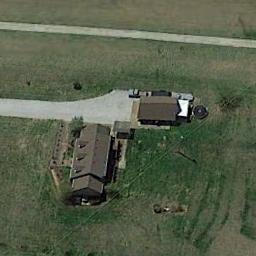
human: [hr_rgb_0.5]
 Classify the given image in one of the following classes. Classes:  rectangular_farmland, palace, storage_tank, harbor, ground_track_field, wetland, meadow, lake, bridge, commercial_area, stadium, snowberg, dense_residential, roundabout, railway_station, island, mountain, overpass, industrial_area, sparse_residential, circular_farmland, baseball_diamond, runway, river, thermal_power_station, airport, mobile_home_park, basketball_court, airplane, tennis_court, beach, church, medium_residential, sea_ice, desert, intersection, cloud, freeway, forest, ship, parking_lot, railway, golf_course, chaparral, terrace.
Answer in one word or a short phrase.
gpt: sparse_residential